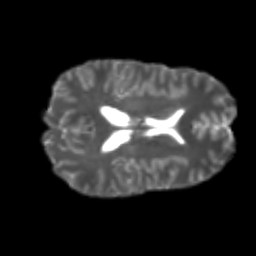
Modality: T2w
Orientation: axial
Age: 22
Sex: male
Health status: healthy
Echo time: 0.074 s